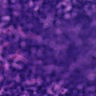
Metastatic tissue present: no